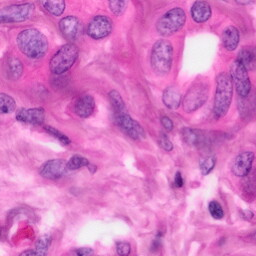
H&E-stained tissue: Pancreatic